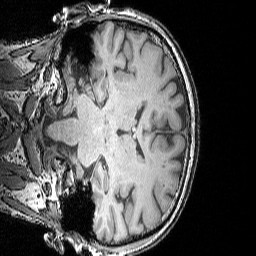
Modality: T1w
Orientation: coronal
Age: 77
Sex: female
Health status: ill
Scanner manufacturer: siemens
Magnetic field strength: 3 T
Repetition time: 1.75 s
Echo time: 0.00418 s